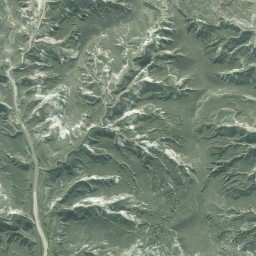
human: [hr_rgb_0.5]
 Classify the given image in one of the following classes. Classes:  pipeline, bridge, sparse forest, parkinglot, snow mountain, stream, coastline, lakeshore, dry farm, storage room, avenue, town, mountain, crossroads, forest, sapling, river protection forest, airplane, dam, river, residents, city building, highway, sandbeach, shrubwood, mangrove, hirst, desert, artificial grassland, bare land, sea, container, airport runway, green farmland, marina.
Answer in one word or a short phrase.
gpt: mountain